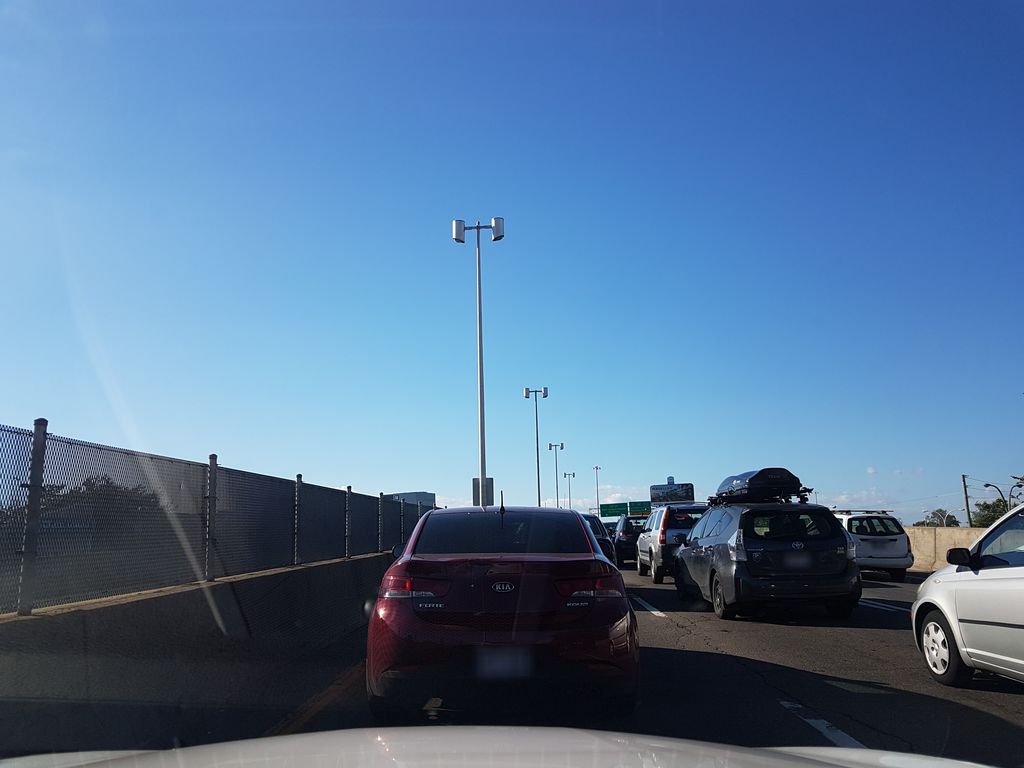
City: montreal